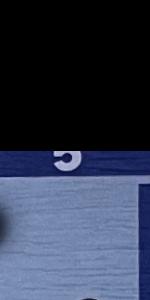
Label: Empty